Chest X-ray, PA view. Patient: 50 years old, sex M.
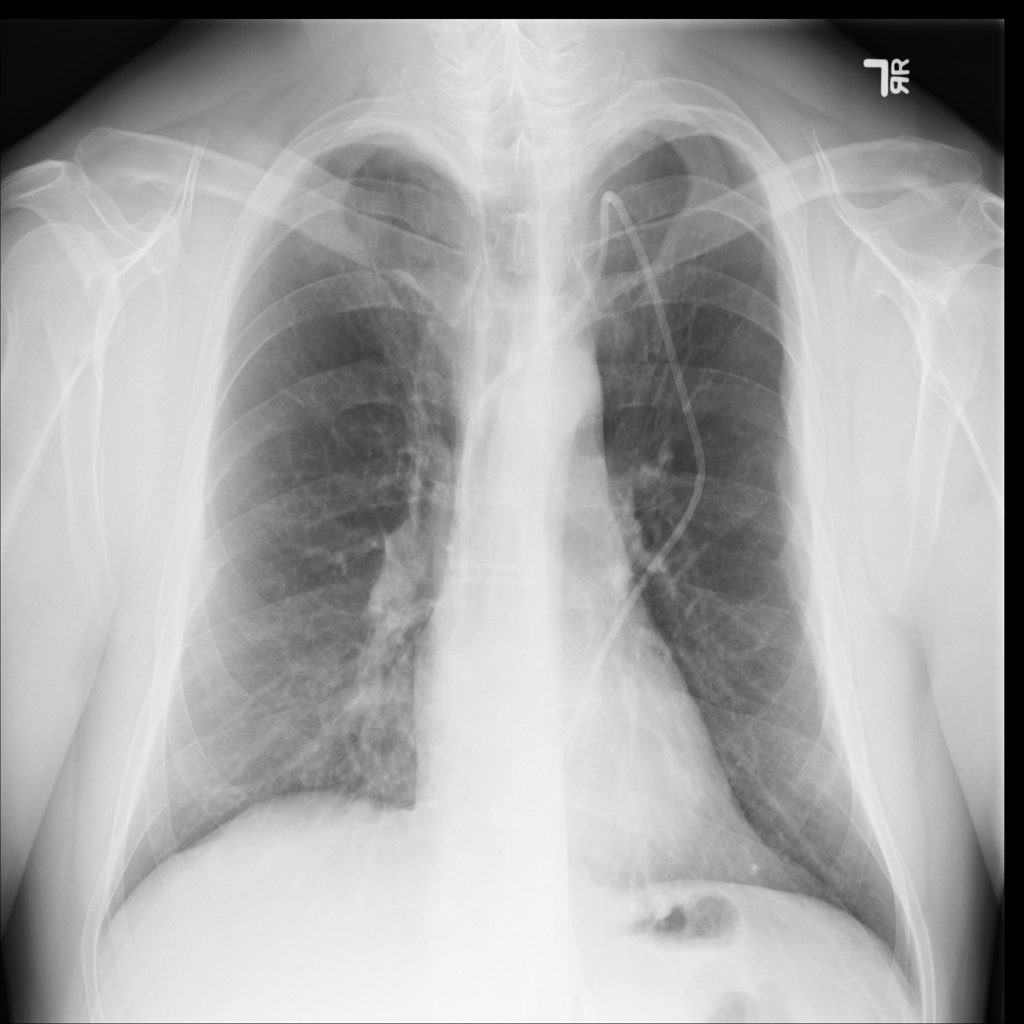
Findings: No Finding